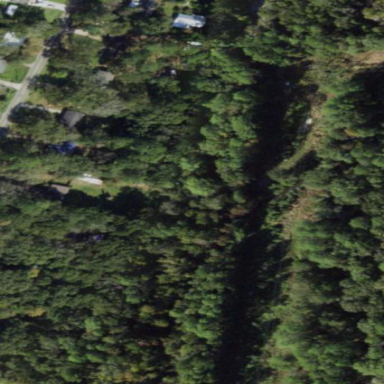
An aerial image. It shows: Mixed leaf woodland.